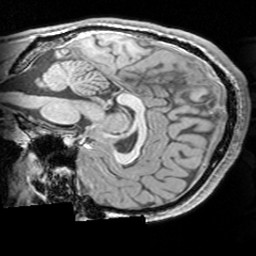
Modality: T1w
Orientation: sagittal
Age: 23
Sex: male
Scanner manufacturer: siemens
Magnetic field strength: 3 T
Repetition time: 1.63 s
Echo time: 0.00311 s